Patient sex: F
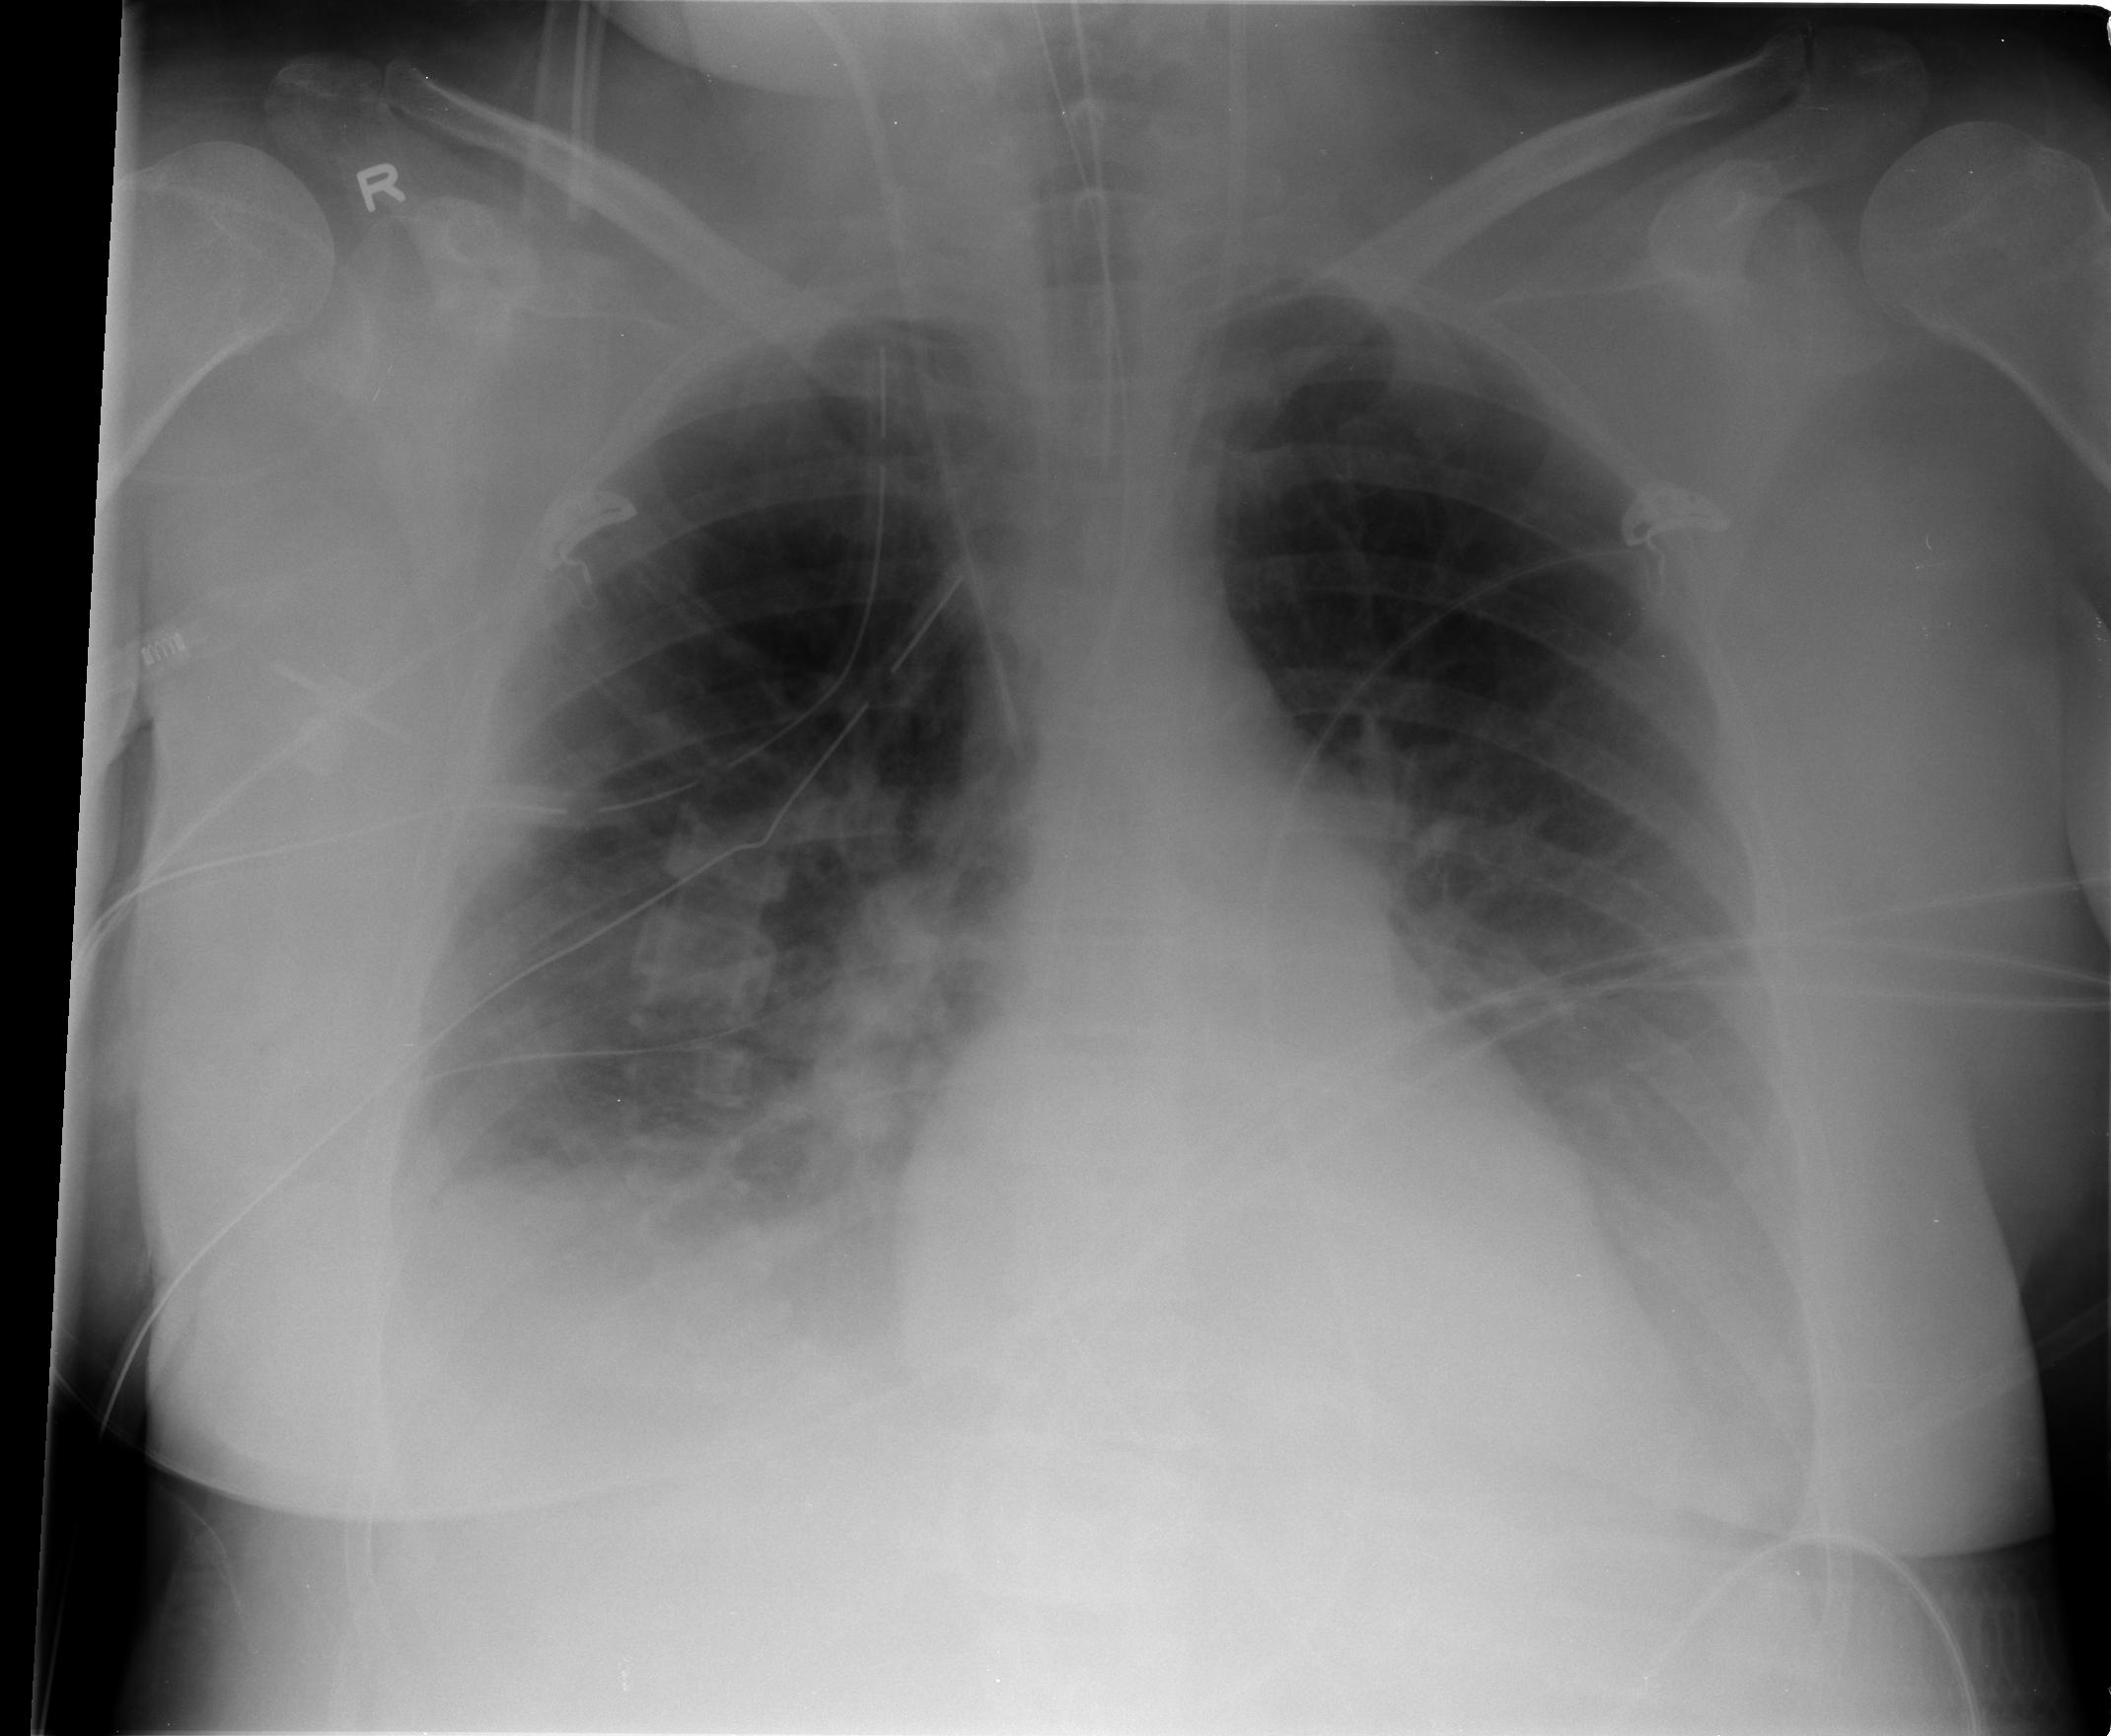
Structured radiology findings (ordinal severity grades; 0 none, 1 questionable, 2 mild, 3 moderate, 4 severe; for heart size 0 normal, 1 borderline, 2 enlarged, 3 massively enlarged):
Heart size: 0
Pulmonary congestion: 2
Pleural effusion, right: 2
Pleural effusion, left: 1
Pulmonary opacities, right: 2
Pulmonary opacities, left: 2
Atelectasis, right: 2
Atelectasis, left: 2